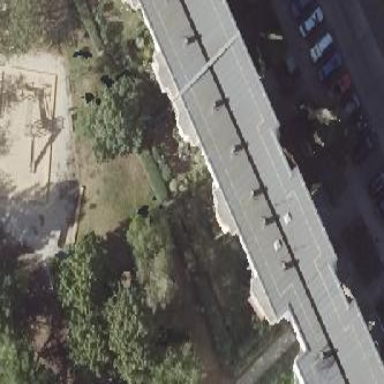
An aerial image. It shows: Gray apartment building with flat roof made of tar paper.